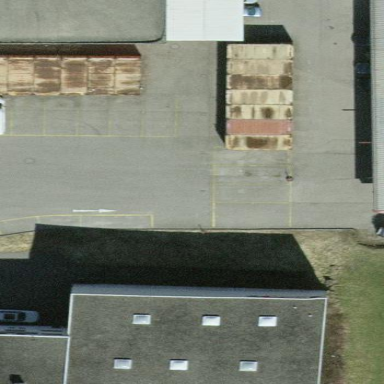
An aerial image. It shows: Industrial building.